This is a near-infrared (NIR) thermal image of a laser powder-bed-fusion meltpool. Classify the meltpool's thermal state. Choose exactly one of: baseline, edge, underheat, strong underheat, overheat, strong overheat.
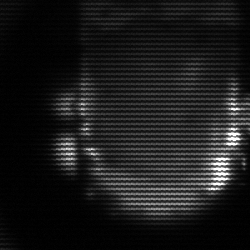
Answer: baseline